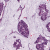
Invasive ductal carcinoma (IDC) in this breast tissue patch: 1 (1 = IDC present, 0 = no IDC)